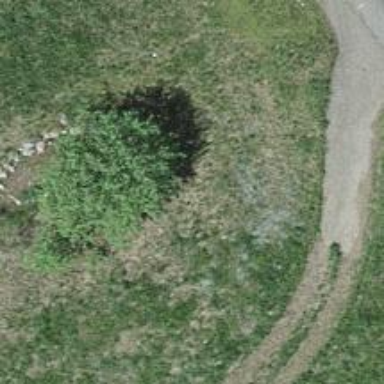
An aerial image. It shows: Culvert tunnel.